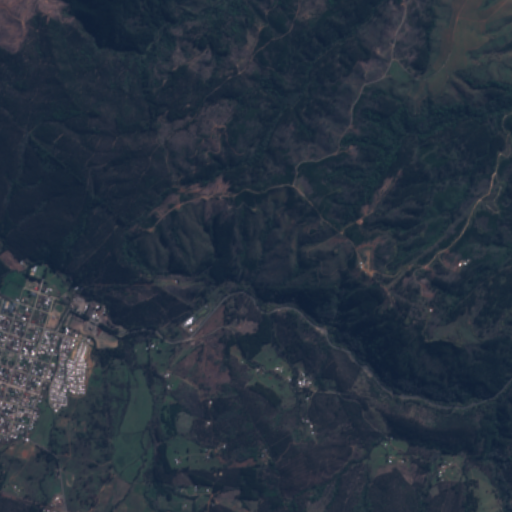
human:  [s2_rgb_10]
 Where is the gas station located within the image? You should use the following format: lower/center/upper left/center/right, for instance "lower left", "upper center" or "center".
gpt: The gas station is located in the center left of the image.
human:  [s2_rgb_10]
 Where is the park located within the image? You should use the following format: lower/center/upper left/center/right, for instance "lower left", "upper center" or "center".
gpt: The park is located in the lower left of the image.
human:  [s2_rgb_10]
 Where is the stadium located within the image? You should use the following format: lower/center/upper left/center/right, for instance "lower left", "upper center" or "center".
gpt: The stadium is located in the center left of the image.
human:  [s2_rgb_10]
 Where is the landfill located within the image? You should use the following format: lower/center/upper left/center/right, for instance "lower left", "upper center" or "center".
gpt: There is no landfill in the image.